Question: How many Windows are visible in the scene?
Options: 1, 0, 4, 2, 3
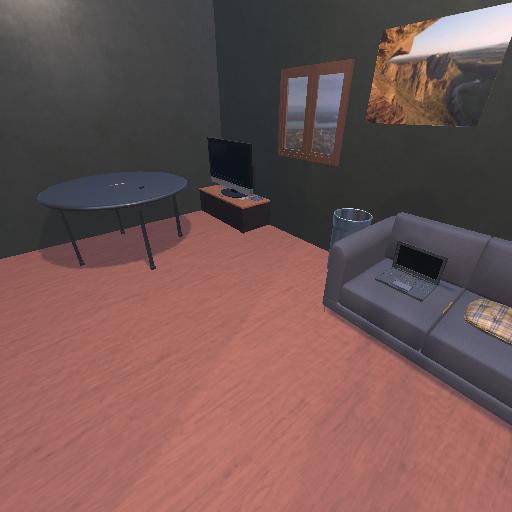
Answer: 1